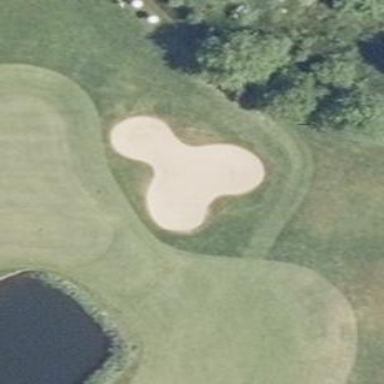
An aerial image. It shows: Bunker on golf course.